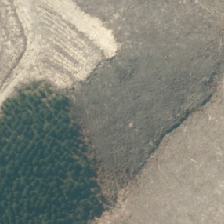
Land cover: harvested_forest